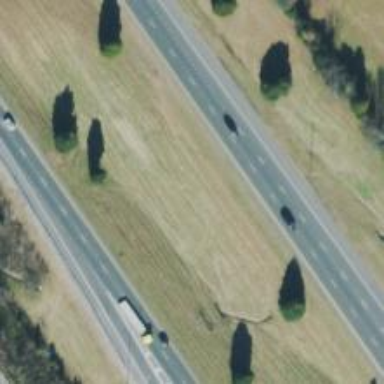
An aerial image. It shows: Asphalt motorway.